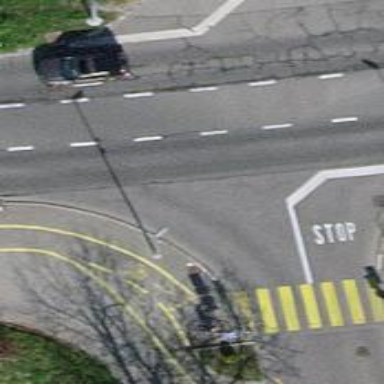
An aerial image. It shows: Road with traffic signals.